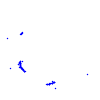
Particle: proton